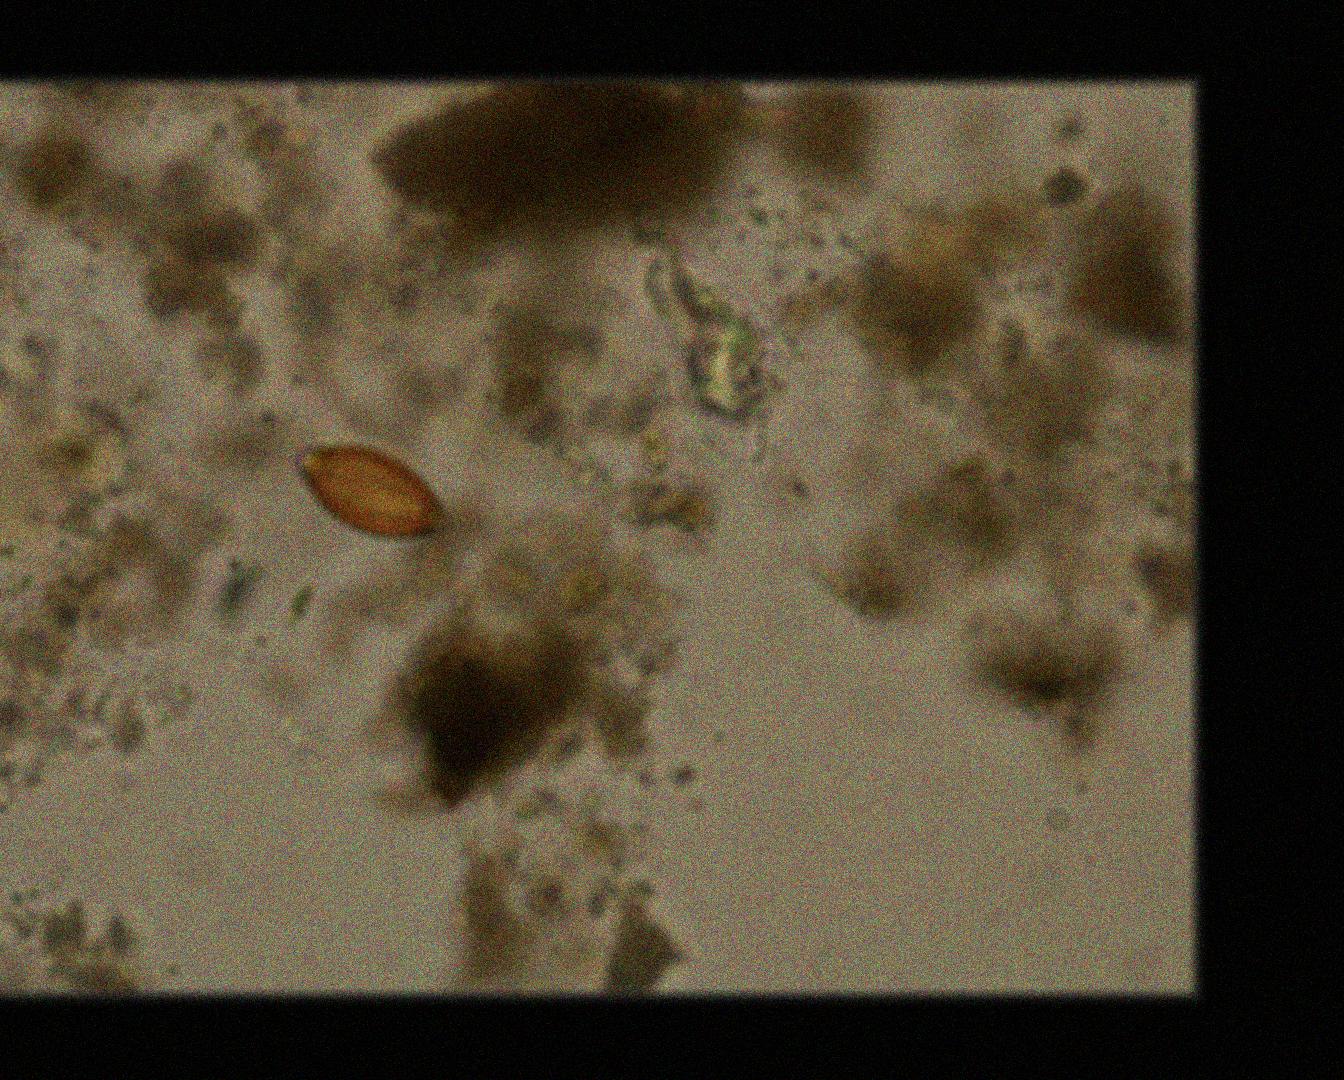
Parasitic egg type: Trichuris trichiura